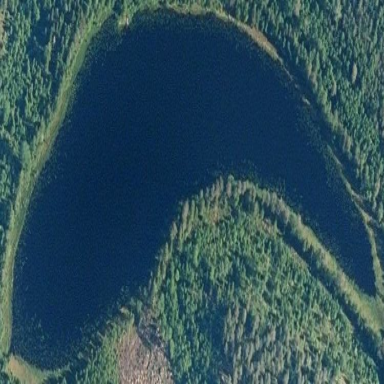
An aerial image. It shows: Serene pond surrounded by nature.